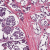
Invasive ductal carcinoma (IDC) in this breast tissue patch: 1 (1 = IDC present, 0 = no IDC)